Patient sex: M
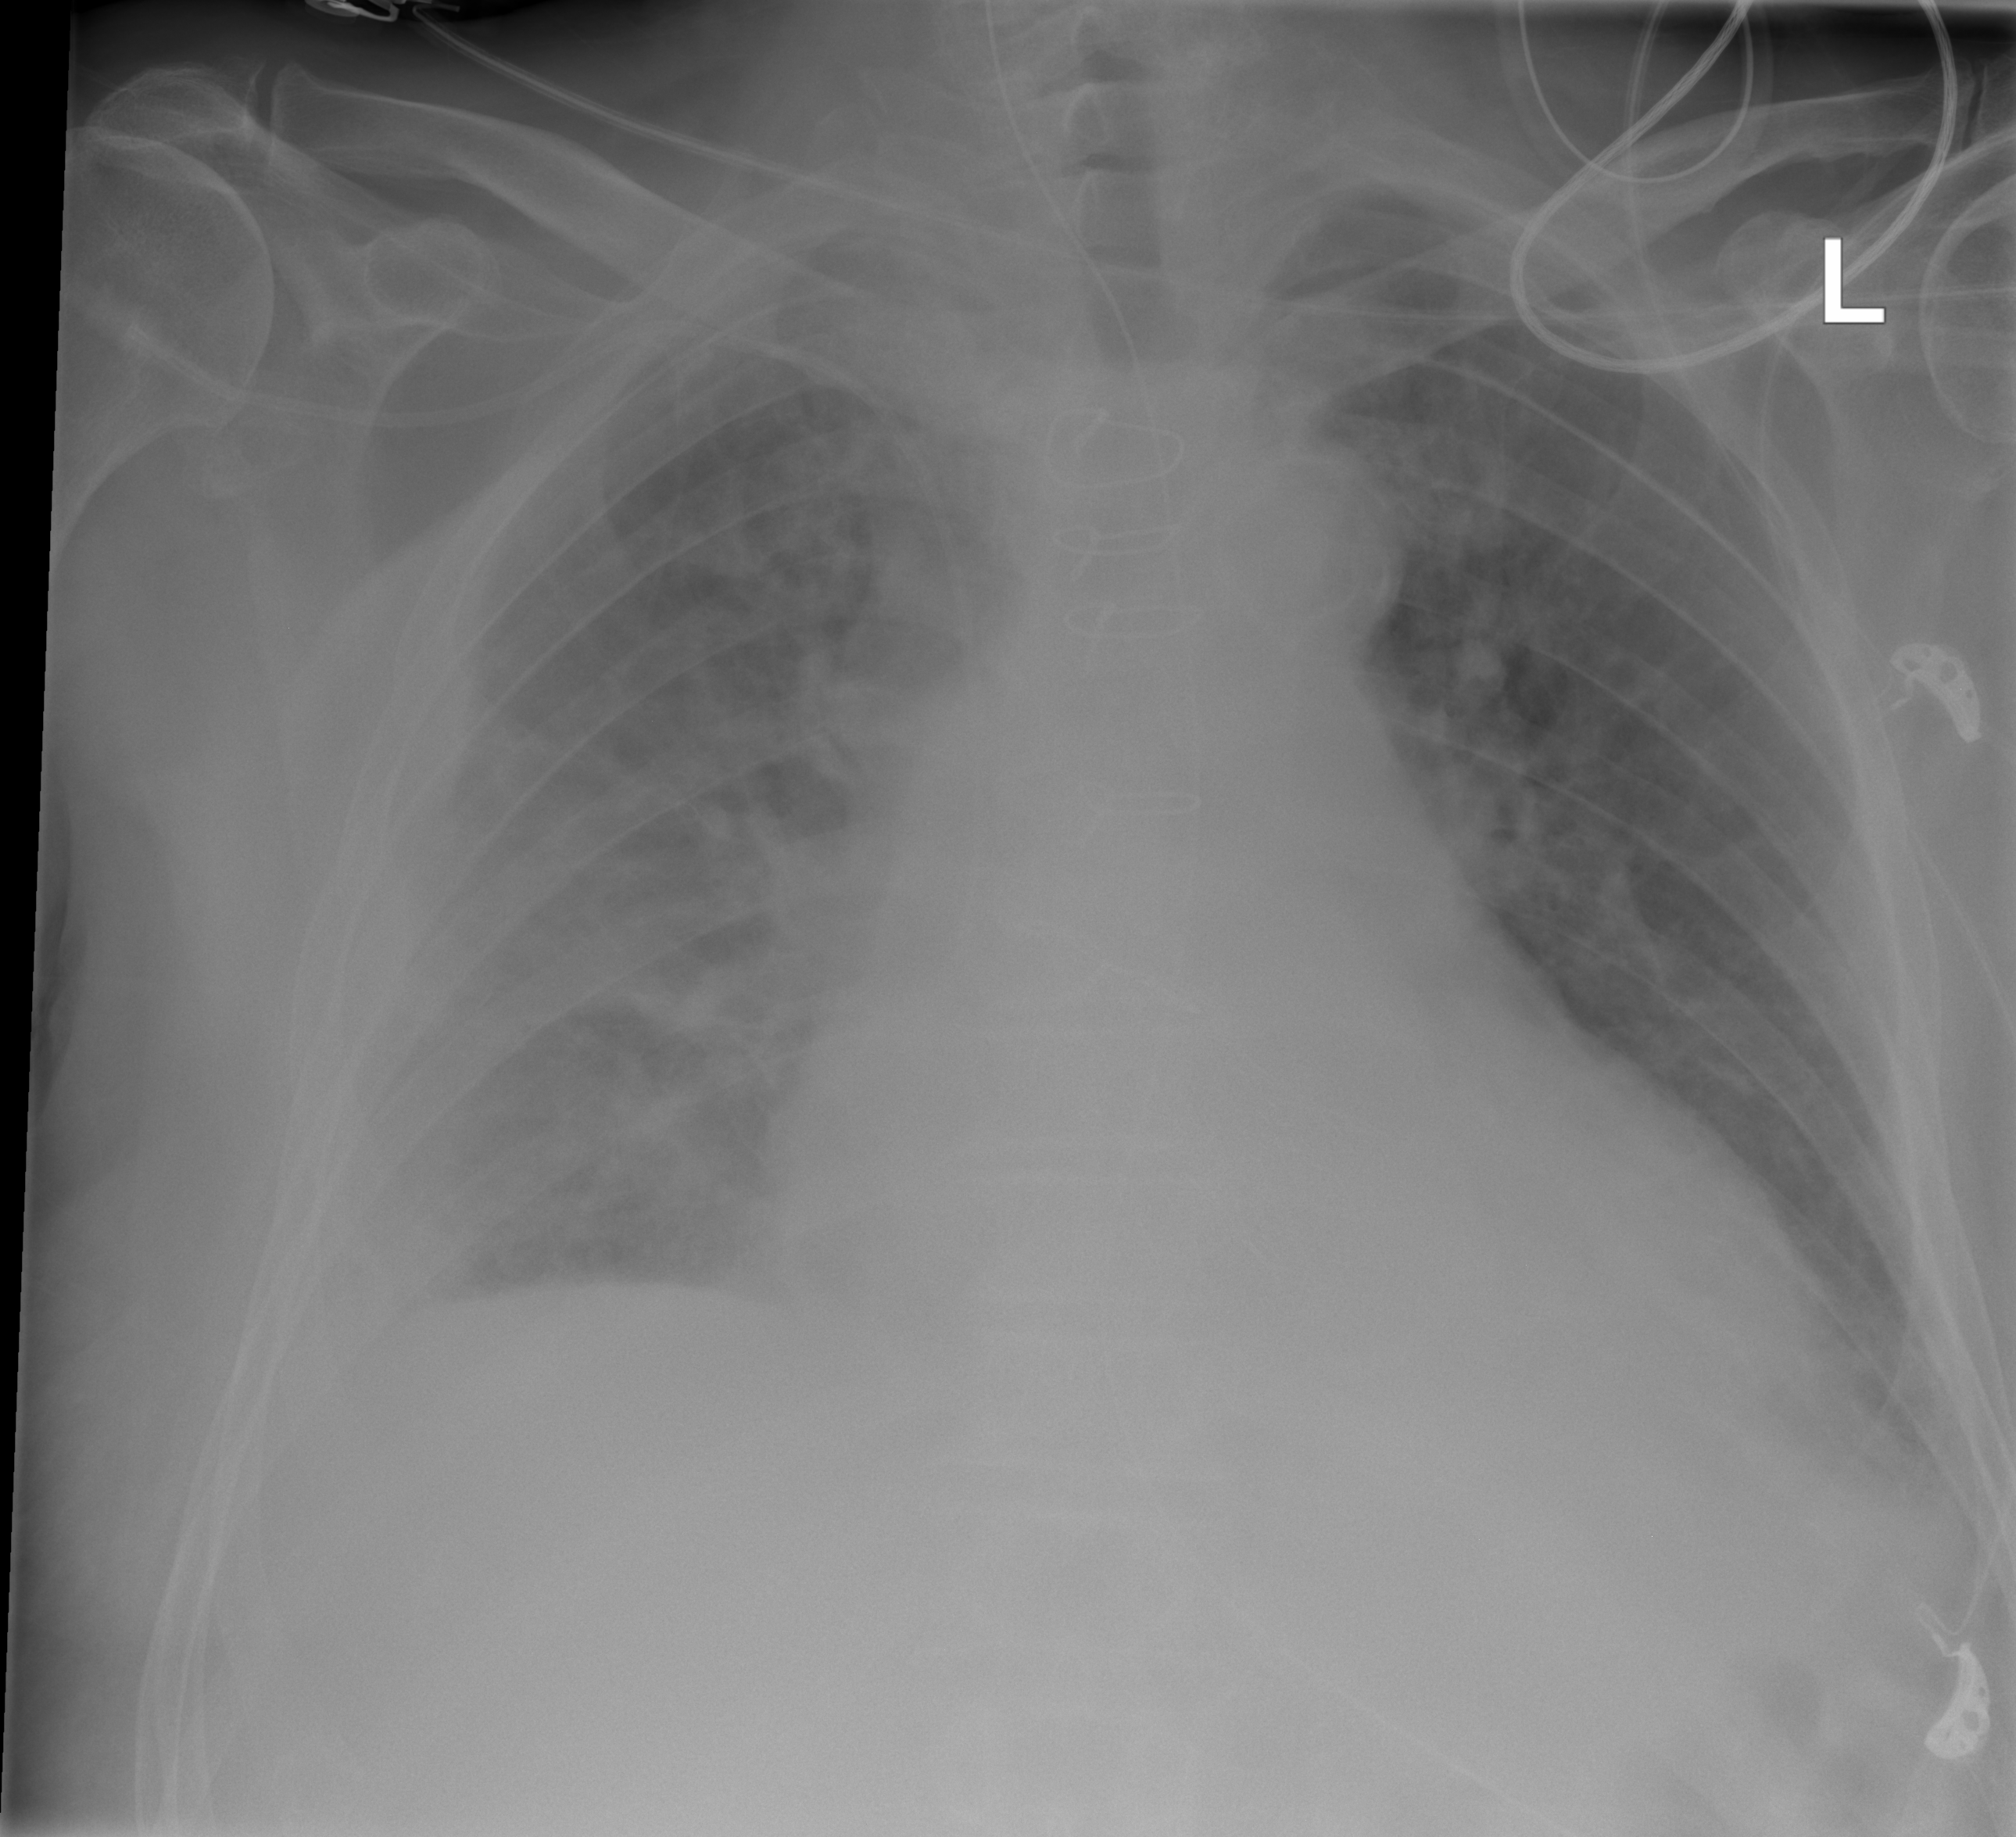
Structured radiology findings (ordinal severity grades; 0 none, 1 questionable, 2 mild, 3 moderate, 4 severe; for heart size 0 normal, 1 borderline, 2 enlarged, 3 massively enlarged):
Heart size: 2
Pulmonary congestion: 2
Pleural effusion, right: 2
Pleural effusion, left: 2
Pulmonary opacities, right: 3
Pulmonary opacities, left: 0
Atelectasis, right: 2
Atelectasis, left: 2